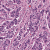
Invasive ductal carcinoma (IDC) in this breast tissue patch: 1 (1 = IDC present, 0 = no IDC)